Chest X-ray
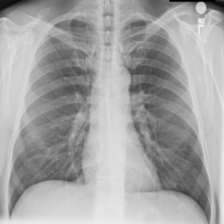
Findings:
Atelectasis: negative
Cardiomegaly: negative
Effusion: negative
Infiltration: negative
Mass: negative
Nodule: negative
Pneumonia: negative
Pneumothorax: negative
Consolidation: negative
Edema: negative
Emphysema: negative
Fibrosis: negative
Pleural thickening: negative
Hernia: negative